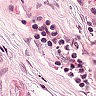
Metastatic tissue present: no